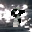
Label: 8